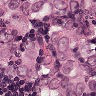
Metastatic tissue present: yes